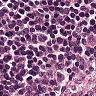
Metastatic tissue present: no